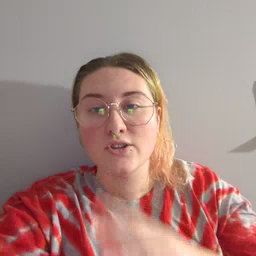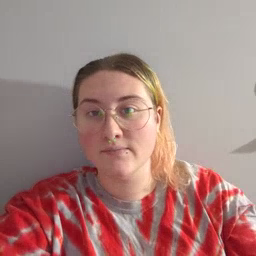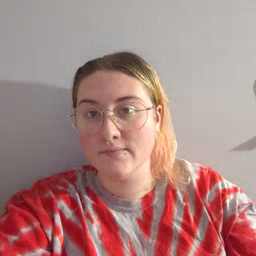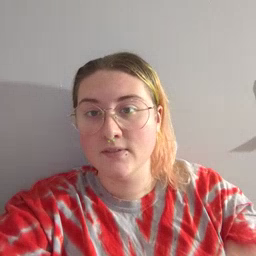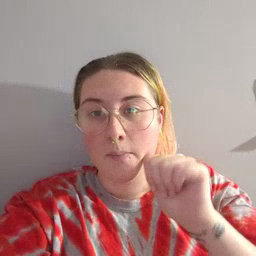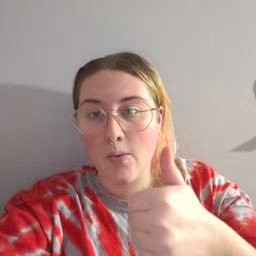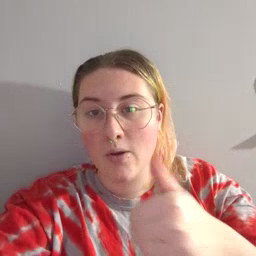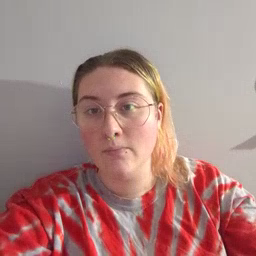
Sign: tomorrow